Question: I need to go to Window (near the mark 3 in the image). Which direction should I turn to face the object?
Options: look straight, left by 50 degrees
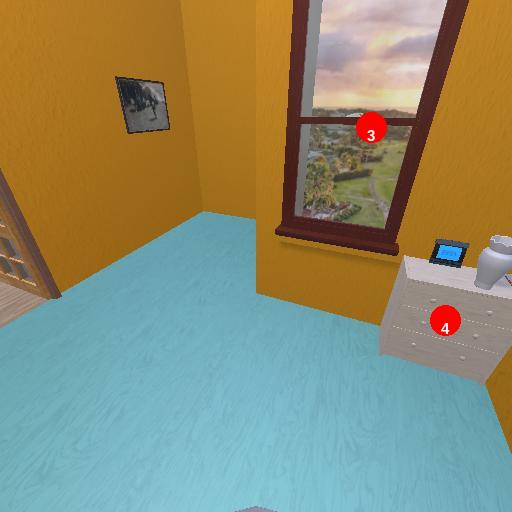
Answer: look straight